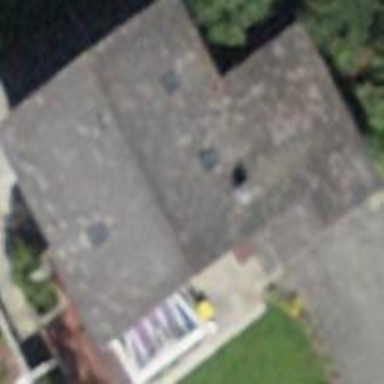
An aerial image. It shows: Building with tiled roof.